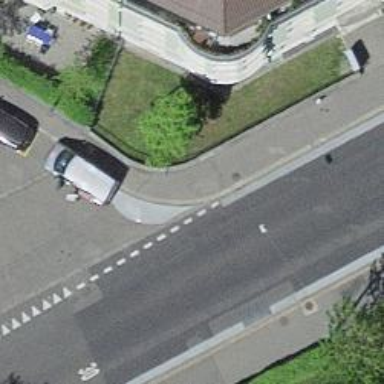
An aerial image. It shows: Kerb serving as barrier.